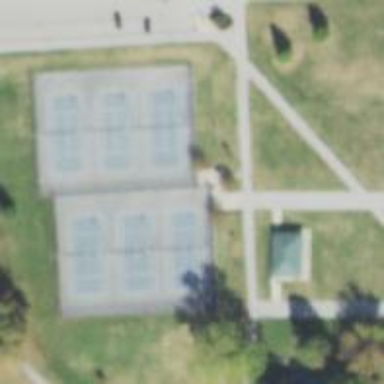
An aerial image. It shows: Tennis court on pitch.